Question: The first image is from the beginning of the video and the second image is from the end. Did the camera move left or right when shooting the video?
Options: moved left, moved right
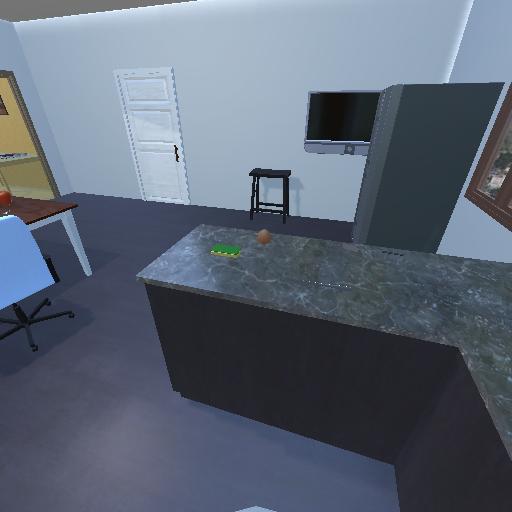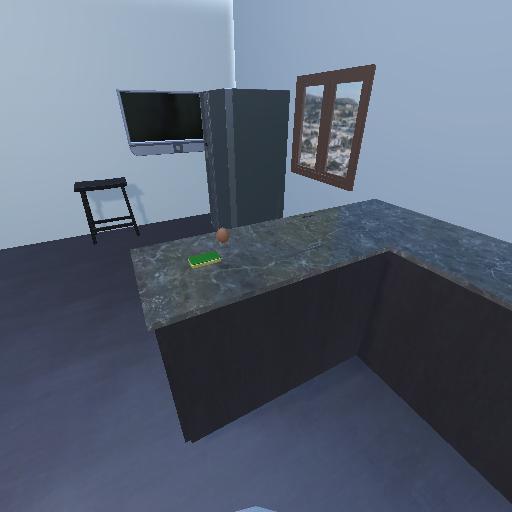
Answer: moved left